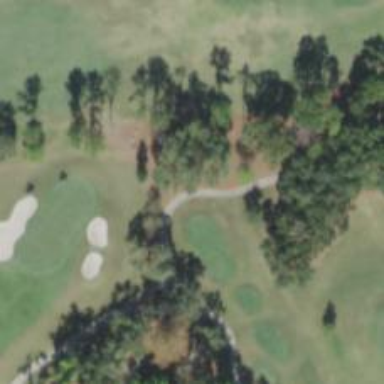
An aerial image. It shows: Path designated for golf carts.